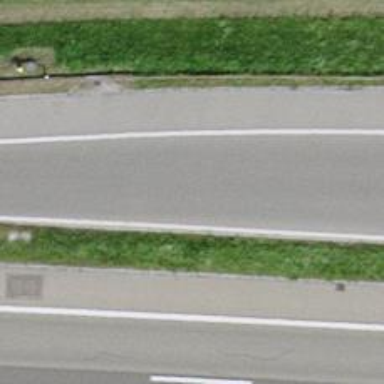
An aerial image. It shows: Asphalt motorway link.